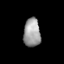
Tissue: lung
Cell type: T cells
Senescence score: 0.2073
Nuclear area (px): 470
Mean DAPI intensity: 158.057